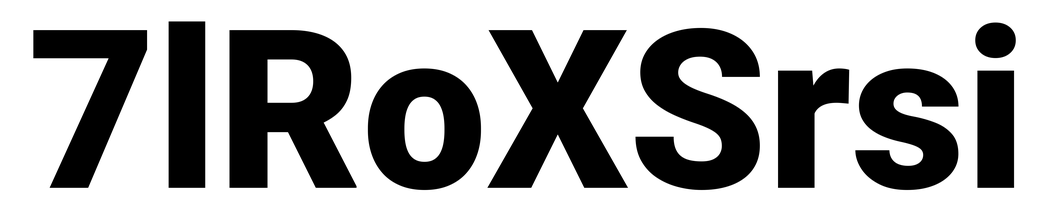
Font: Roboto_Black